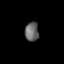
Tissue: lung
Cell type: T cells
Senescence score: 0.5492
Nuclear area (px): 256
Mean DAPI intensity: 102.746